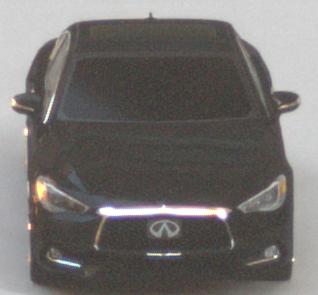
Make: Infiniti
Model: Q60 2.0t
Detailed model: Q60 (V37)
Model produced from: 2016/10
Model produced until: 2018/08
Doors: 2
Color: black
Road condition: dry road
Daytime: morning or afternoon
Contrast: medium contrast